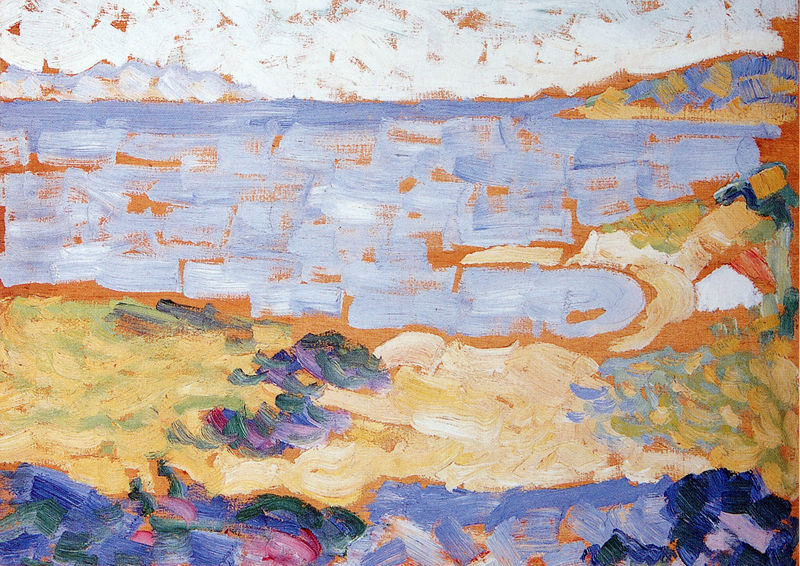
Titel: Studie für "Au temps d'harmonie". Saint-Tropez, la plage des Graniers
Künstler: Paul Signac
Institution: (Privatsammlung)
Schlagwörter: akt, baum, berg, blau, gemälde, himmel, mann, meer, wasser, weiß, wolken, baden, badende, cezanne, gelb, grob, grün, impressionismus, landschaft, ocker, sand, see, ufer, blumen, braun, bunt, frankreich, frau, grau, hell, hintergrund, licht, orange, pastell, schwarz, vordergrund, dach, gebäude, haus, rot, tuch, weg, beige, expressionismus, fauves, malerei, mensch, öl, ferne, horizont, horizontlinie, hügel, natur, gewässer, pastos, wege, land, decke, pflanzen, rosa, anhöhe, boot, hellblau, aussicht, farbig, küste, schiff, schiffe, sommer, strand, wellen, süden, moderne, abstrakt, berge, farben, flächen, gebirge, modern, farbe, lila, violett, hafen, ölgemälde, luft, steg, sturm, wild, wogen, duktus, impressionistisch, menschenleer, striche, abstraktion, bucht, rechtecke, regen, buch, provence, expressionistisch, meerlandschaft, farbflächen, strich, macke, pinsel, pinselstrich, reihen, reihung, kontraste, expressiv, lanschaft, pinselstriche, fleckig, sisley, balu, leuchtend, seelandschaft, mittelmeer, grundfarben, postimpressionismus, spachtel, pinselspuren, abstraktlich, farbstrich, farbtusche, maöerei, mer, stranf, stricke, wasswe, ölgemädle, sonnenbaden, absrakt, tüpfel, impressinismus, wasser himmel, impressionizmus